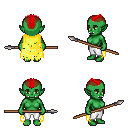
a pixel art fantasy rpg character, female body template, orc, green skin, yellow tattered cape, white pants, red short mohawk hairstyle, spear, four views (front, back, left, right), 2x2 character sprite sheet, small pixel art, hard edges, no anti-aliasing